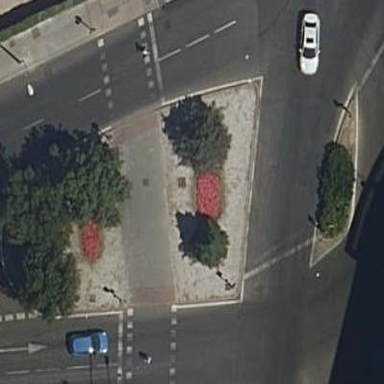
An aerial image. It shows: Kerb serving as barrier.